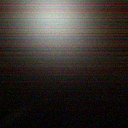
Screen state: off